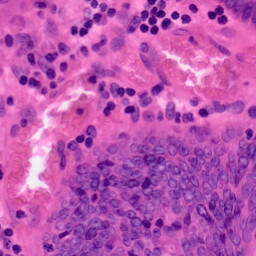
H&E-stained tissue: Colon